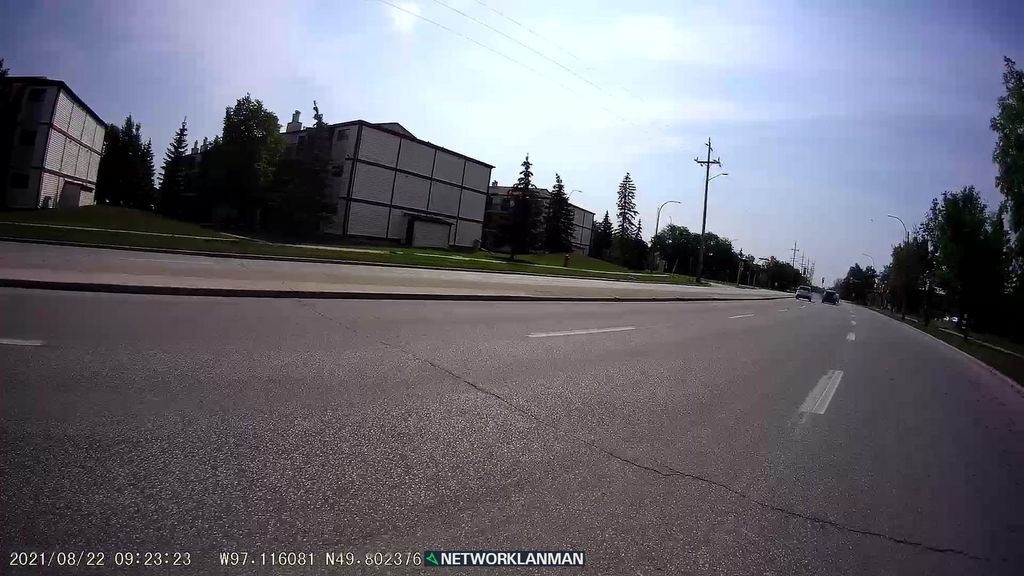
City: winnipeg